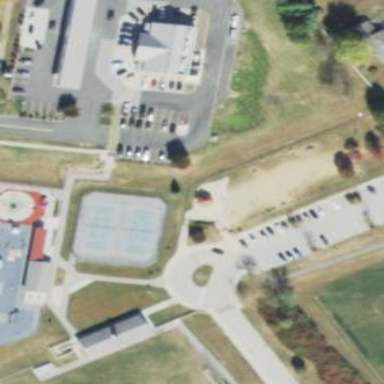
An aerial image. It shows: Fenced dog park area for leisure land.